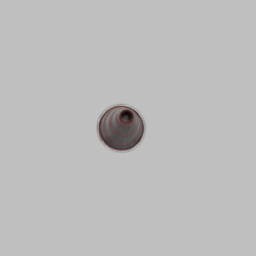
Label: tools